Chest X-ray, AP view. Patient: 29 years old, sex M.
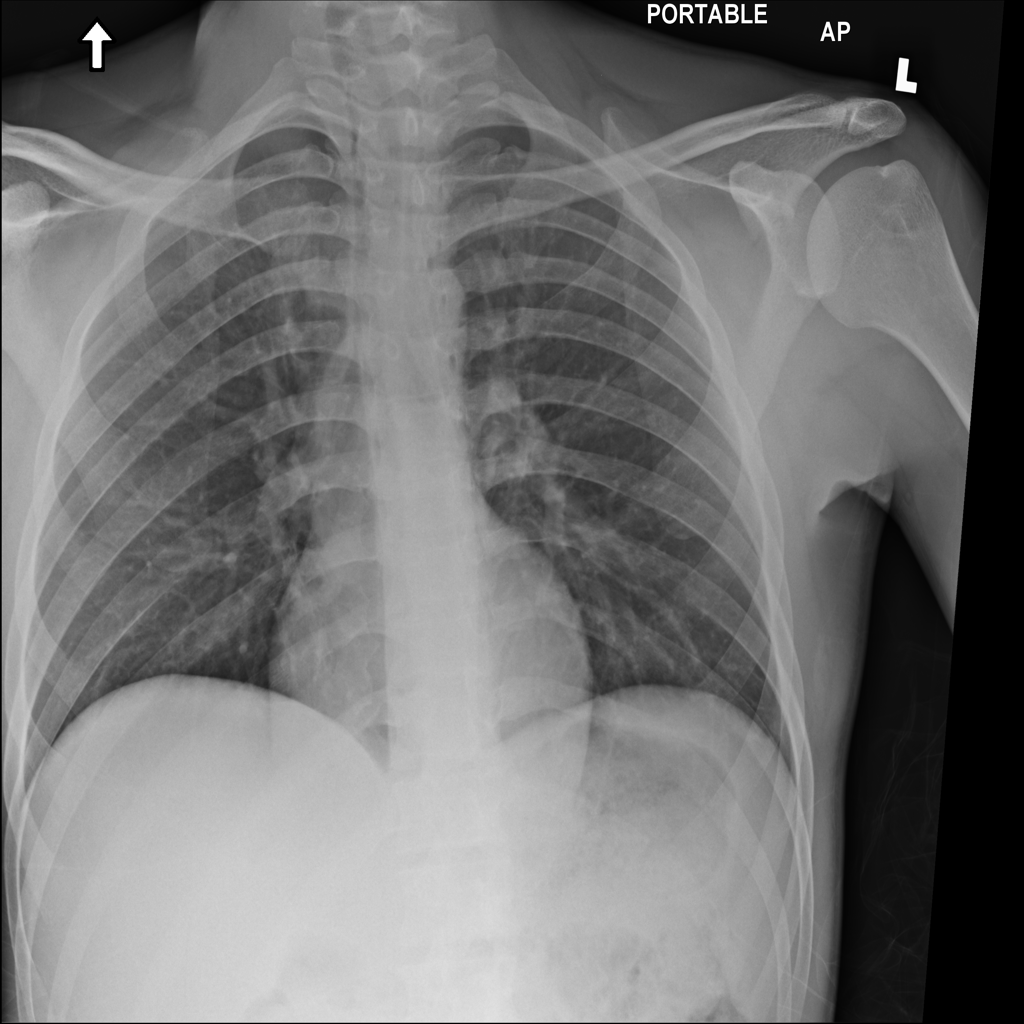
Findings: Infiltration